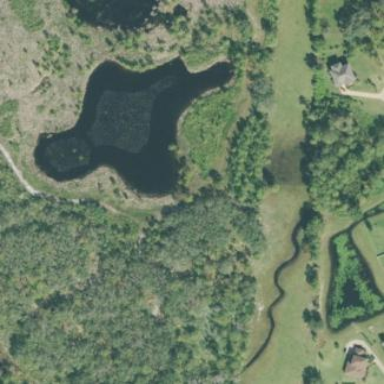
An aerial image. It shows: Wetland area.